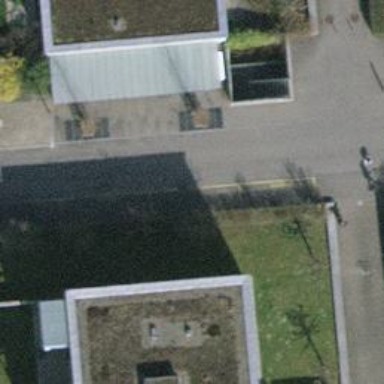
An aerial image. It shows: Bicycle parking facility.